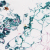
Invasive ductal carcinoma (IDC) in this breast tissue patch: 0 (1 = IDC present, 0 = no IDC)